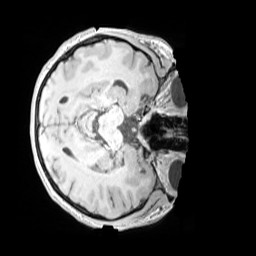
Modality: MP2RAGE
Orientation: axial
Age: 11
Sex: female
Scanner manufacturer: siemens
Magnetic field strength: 3 T
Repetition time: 4 s
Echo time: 0.00303 s